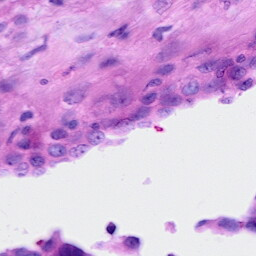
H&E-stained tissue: Ovarian